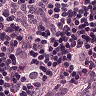
Metastatic tissue present: no